Interaction volume radius: 10 \u00c5
Interaction volume height: 40 \u00c5
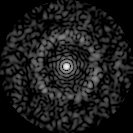
Disorder parameter: 0.8189